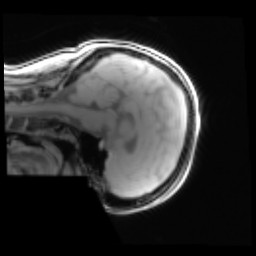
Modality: PDw
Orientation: sagittal
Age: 25
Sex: female
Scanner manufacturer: siemens
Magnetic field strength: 3 T
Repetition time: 0.25 s
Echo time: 0.00103 s